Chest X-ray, AP view. Patient: 34 years old, sex M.
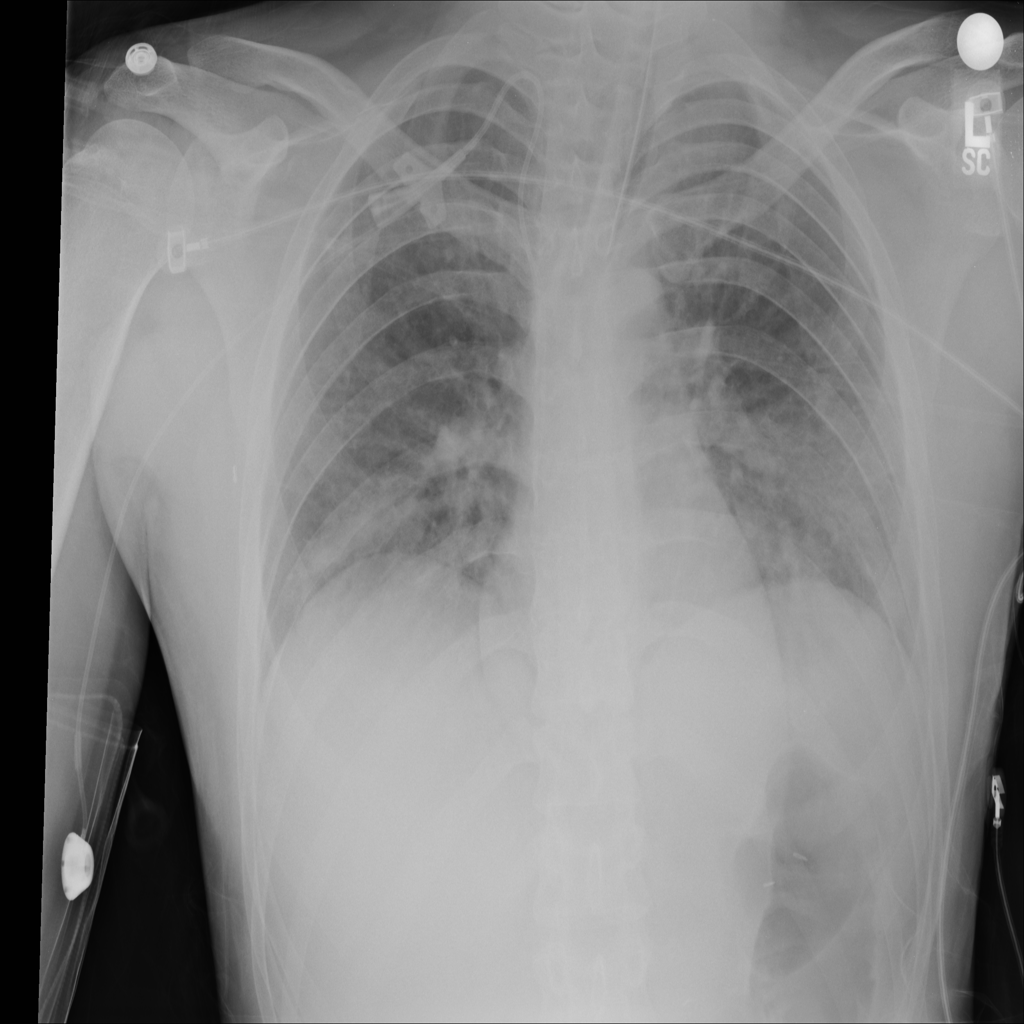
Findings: Infiltration